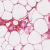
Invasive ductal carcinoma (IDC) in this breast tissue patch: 0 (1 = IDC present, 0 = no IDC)